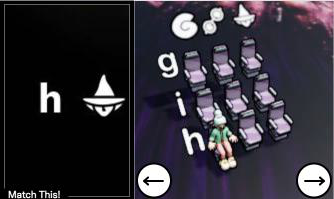
Task: seats
Answer: no